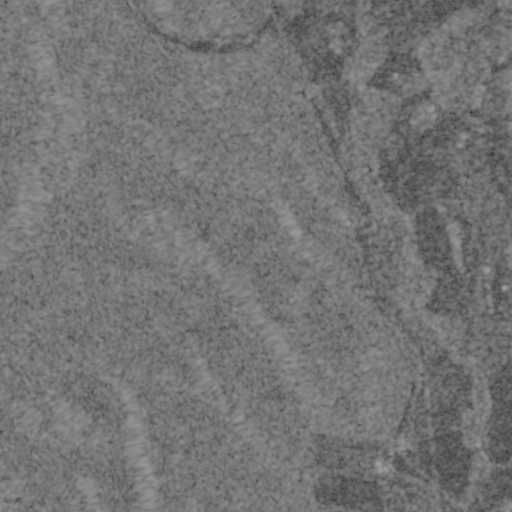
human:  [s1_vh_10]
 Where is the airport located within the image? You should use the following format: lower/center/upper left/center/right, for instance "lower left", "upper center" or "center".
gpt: The airport is located in the center right of the image.
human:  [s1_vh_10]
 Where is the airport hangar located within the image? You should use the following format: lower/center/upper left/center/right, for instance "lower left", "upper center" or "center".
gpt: The airport hangar is located in the center right of the image.
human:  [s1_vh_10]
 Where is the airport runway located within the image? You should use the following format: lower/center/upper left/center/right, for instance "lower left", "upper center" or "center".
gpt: The airport runway is located in the center right of the image.
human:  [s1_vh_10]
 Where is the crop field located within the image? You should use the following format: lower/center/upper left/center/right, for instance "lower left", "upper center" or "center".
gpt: The crop field is located in the upper of the image.
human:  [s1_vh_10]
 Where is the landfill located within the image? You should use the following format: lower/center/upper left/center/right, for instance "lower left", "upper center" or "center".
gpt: There is no landfill in the image.

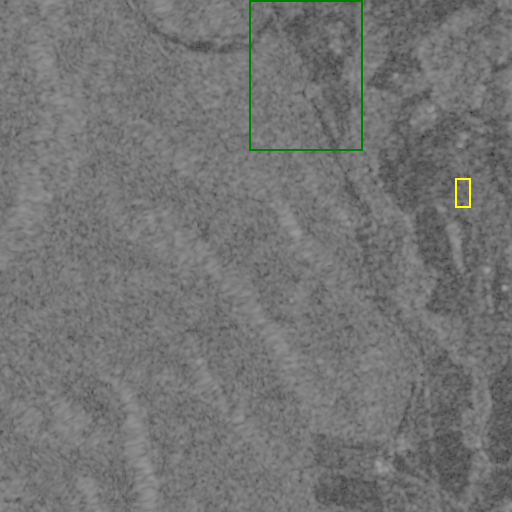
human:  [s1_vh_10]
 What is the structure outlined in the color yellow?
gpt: The structure outlined in yellow is an airport.
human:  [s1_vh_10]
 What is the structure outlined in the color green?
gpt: The structure outlined in green is a crop field.
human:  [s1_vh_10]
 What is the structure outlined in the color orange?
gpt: There is no orange outline.